Aerial crown-view tile of a tropical tree (Barro Colorado Island, Panama), acquired 20250616:
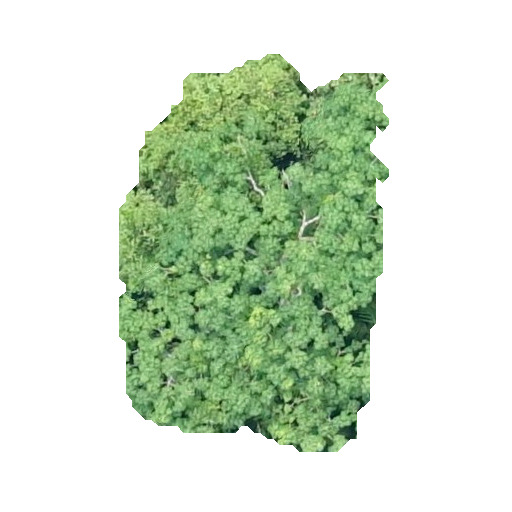
Species: Alseis blackiana
GBIF accepted scientific name: Alseis blackiana
Crown area: 125.928 m²